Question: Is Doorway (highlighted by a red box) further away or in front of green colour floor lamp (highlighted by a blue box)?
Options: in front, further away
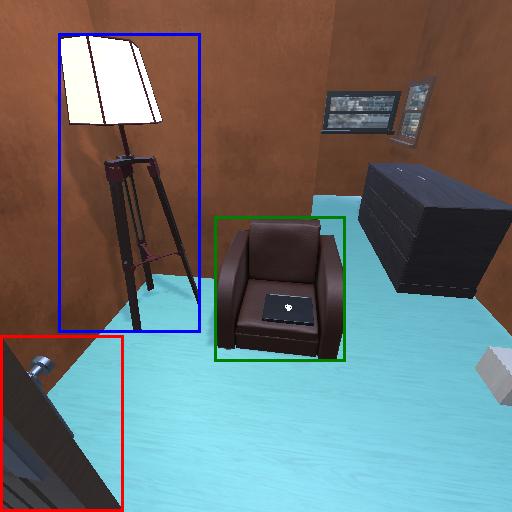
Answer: in front